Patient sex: M
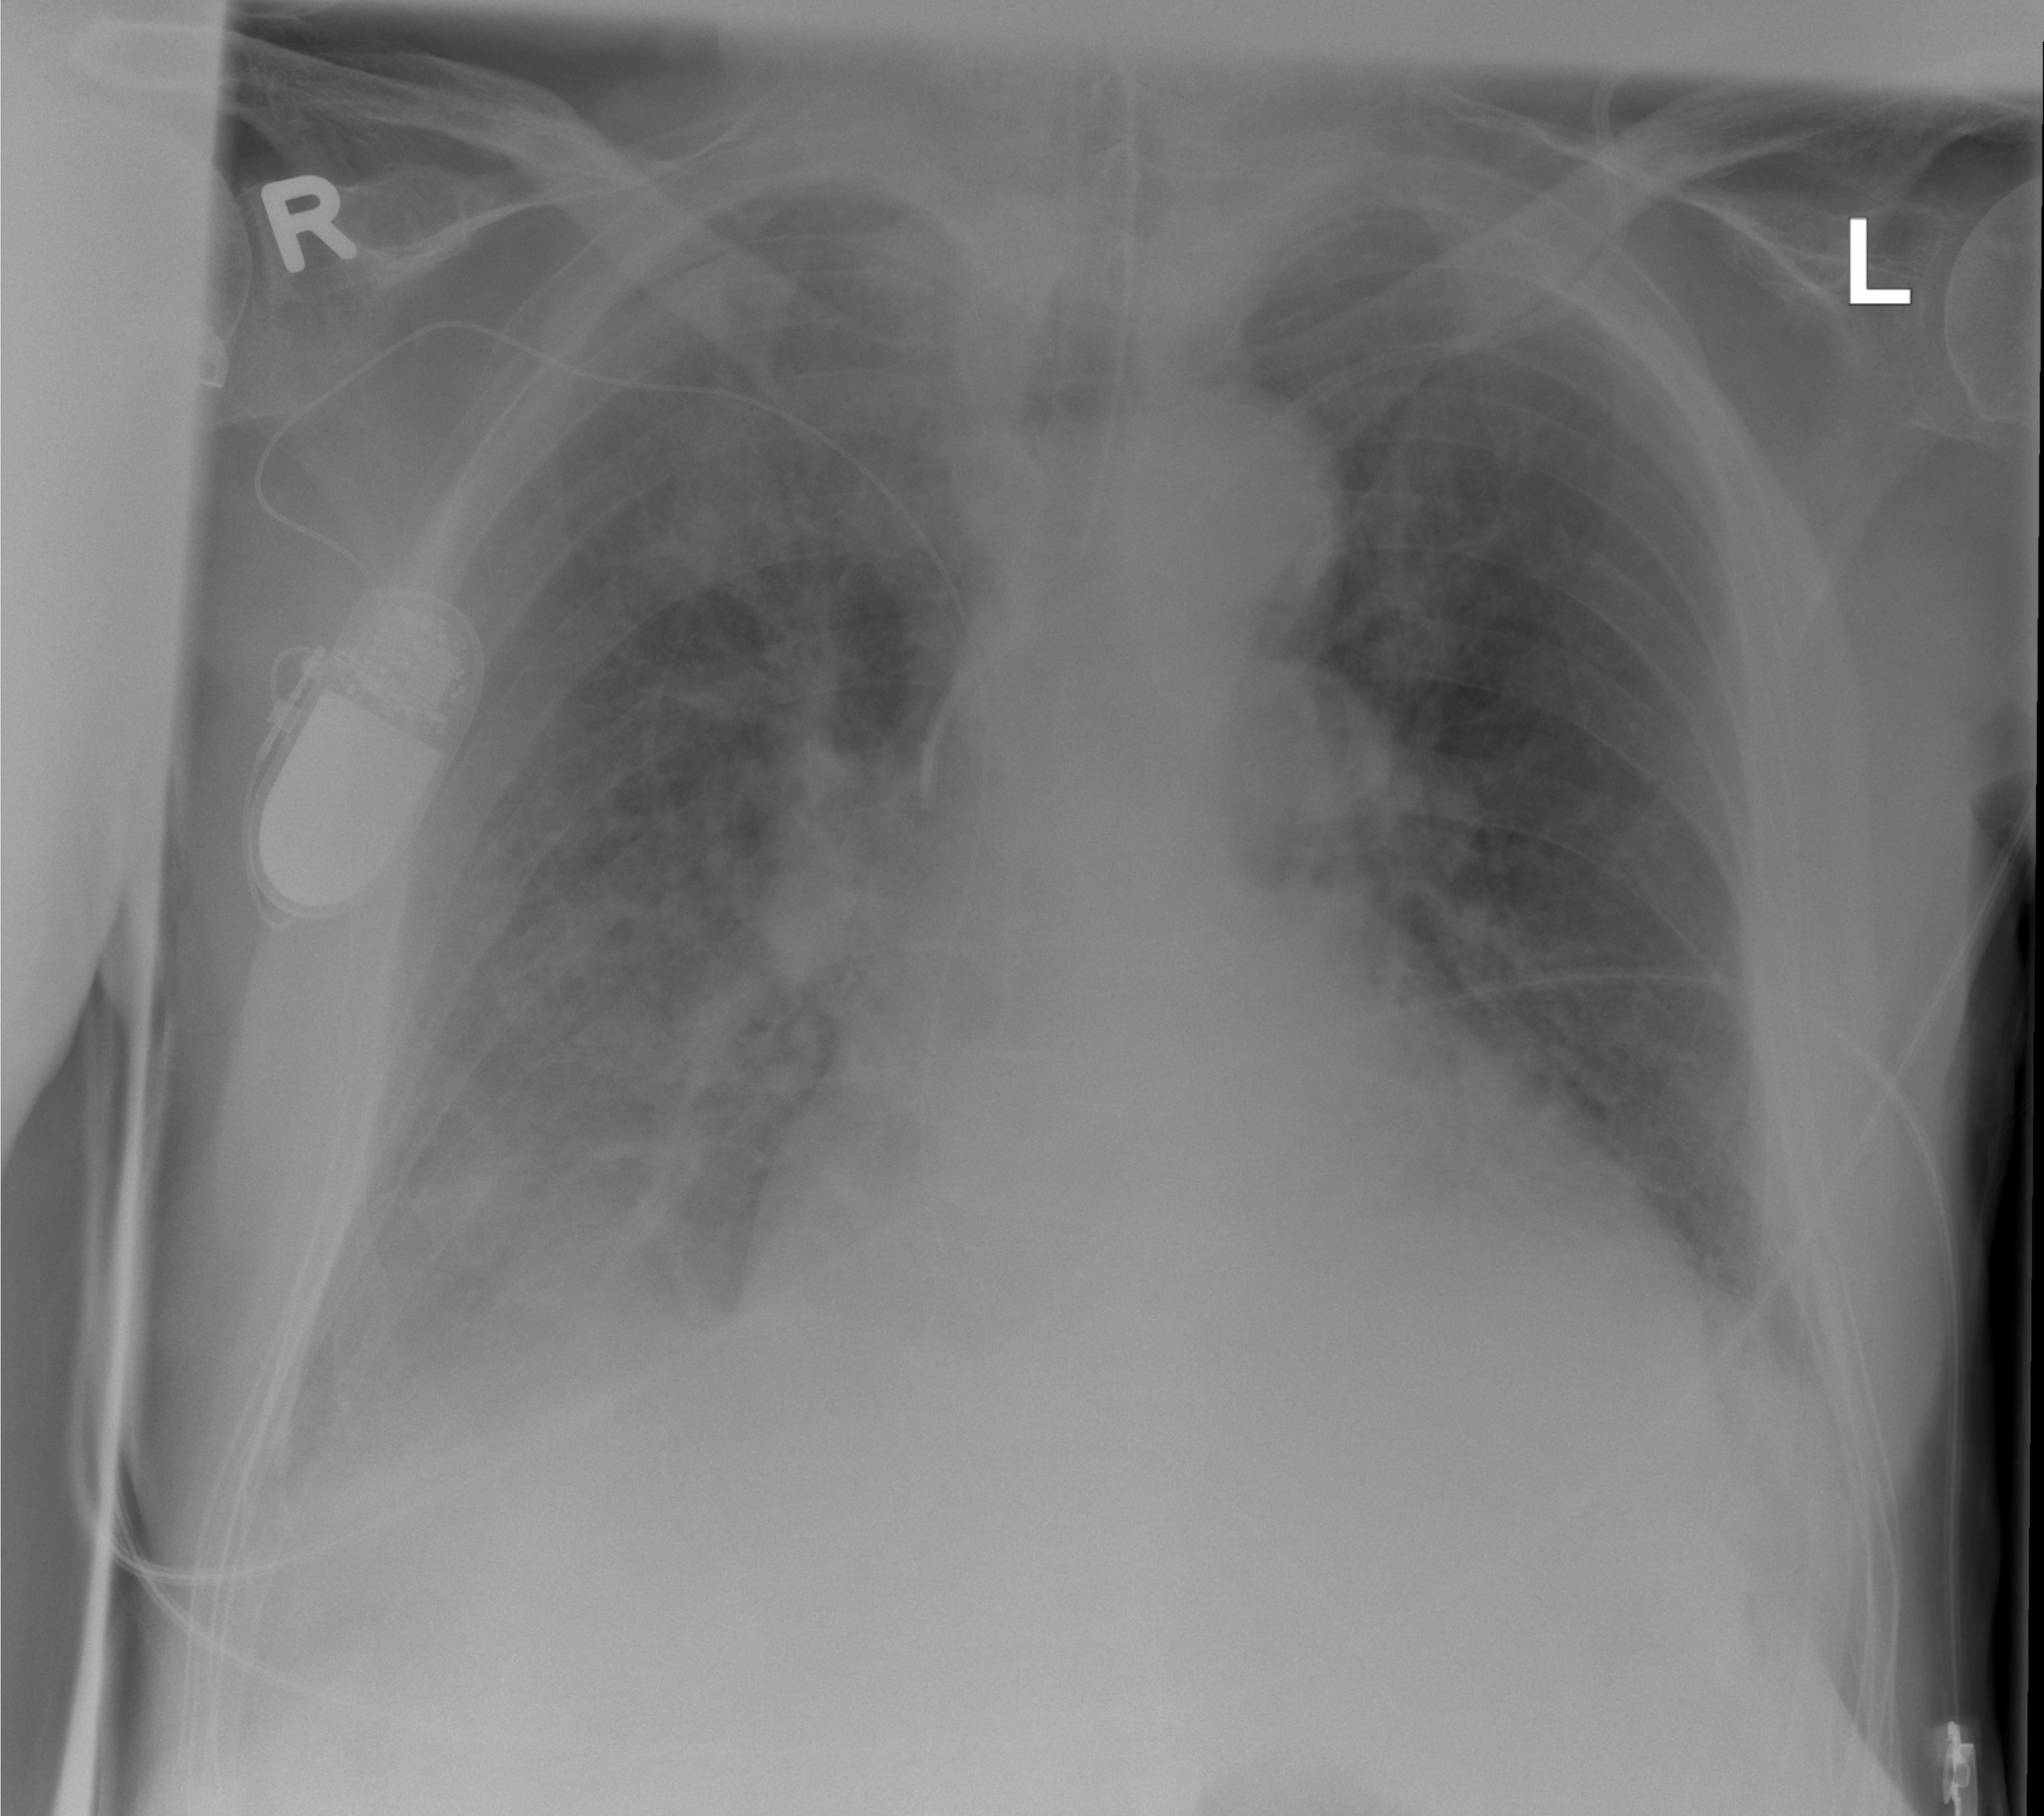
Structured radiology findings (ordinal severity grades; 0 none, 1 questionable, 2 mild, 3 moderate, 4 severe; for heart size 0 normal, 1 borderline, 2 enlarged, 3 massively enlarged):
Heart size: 2
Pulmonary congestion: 2
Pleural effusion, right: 2
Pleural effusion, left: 1
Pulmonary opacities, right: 0
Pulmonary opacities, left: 0
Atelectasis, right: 2
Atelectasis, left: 2